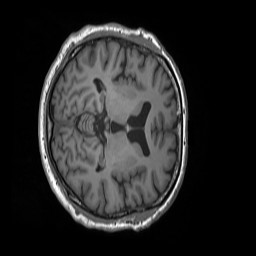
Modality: T1w
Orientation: axial
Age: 68
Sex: male
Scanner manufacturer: siemens
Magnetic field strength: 3 T
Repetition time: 1.55 s
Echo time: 0.00234 s